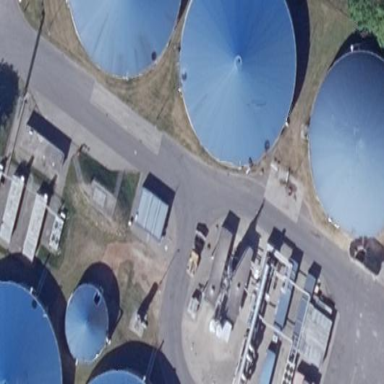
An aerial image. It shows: Storage tank that is man-made.